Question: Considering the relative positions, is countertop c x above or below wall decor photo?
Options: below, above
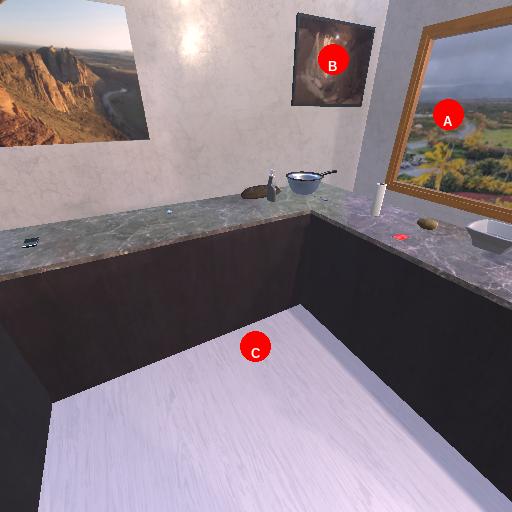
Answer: below